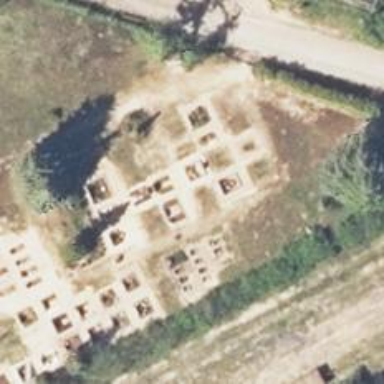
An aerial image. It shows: Historic tomb.